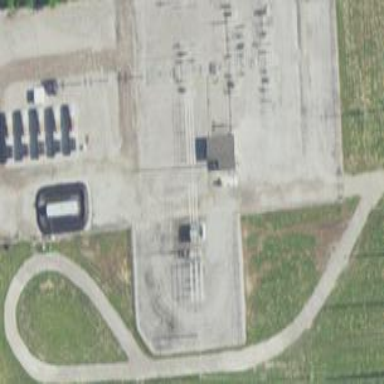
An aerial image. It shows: Switch used for power control.